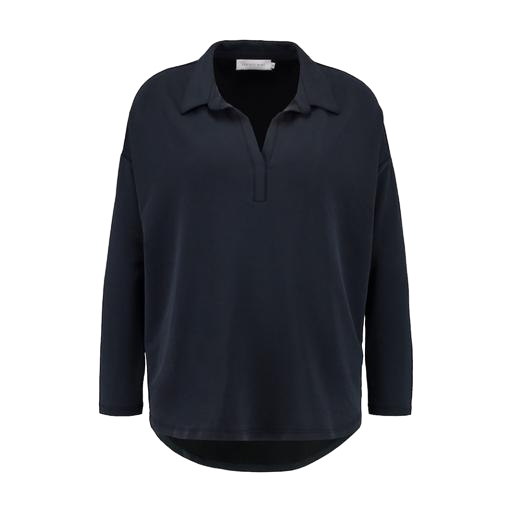
long sleeve polo shirt, jersey shirt, relaxed shirt, white background